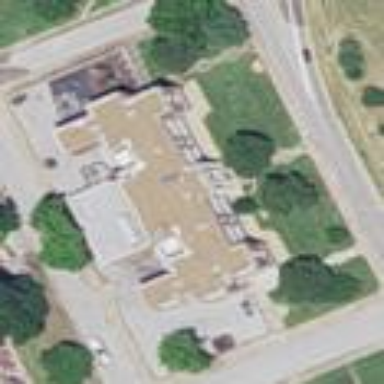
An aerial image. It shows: School.